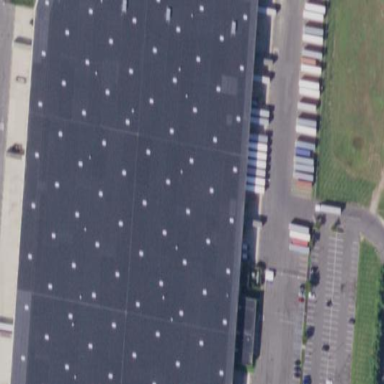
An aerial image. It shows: Warehouse.